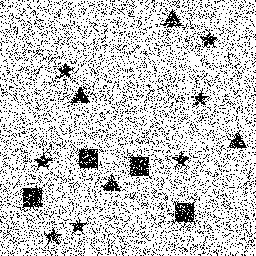
Squares: 4
Triangles: 4
Stars: 7
Total shapes: 15